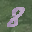
Label: 8